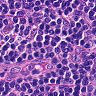
Metastatic tissue present: no